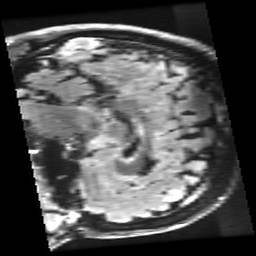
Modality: FLAIR
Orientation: sagittal
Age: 61
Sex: male
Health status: healthy
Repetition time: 12 s
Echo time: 0.09782 s